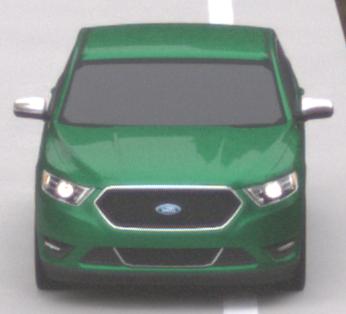
Make: Ford
Model: Taurus
Detailed model: SHO
Model produced from: 2012
Model produced until: 2019
Doors: 4
Color: green
Road condition: dry road
Daytime: midday
Contrast: low contrast